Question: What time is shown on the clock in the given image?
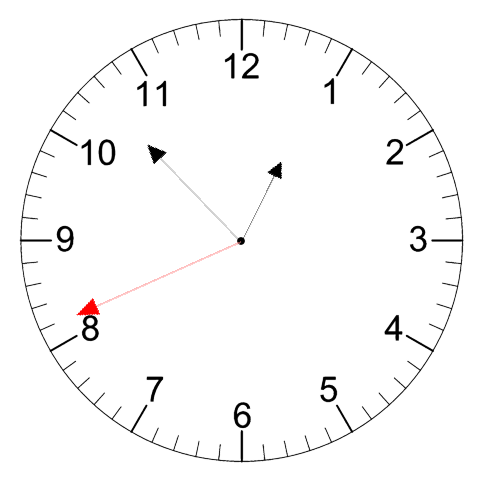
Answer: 12:52:41